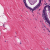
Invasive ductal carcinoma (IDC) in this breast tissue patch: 0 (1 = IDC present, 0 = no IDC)